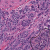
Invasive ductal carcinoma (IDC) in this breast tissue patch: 1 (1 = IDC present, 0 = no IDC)